Interaction volume radius: 10 \u00c5
Interaction volume height: 35 \u00c5
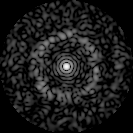
Disorder parameter: 0.7962